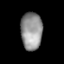
Tissue: lung
Cell type: Fibroblasts
Senescence score: 0.1695
Nuclear area (px): 792
Mean DAPI intensity: 146.725